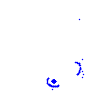
Particle: pion